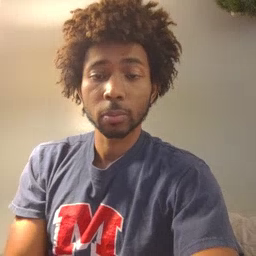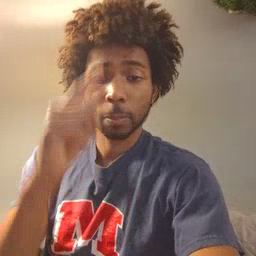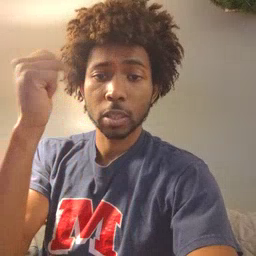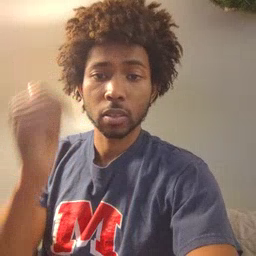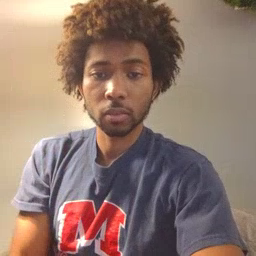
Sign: because